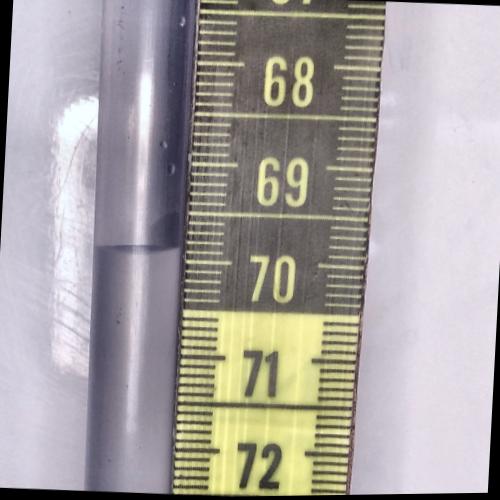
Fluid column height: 69.9 cm